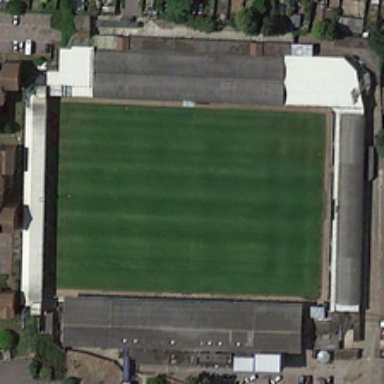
There are many buildings, roads, cars, trees and grassland .